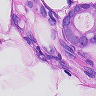
Metastatic tissue present: yes